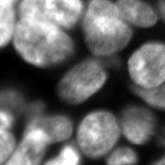
Tissue sample: ovarian
Magnification: 5.0x
Cell type: Ovary cancer cells
Senescence state: normal